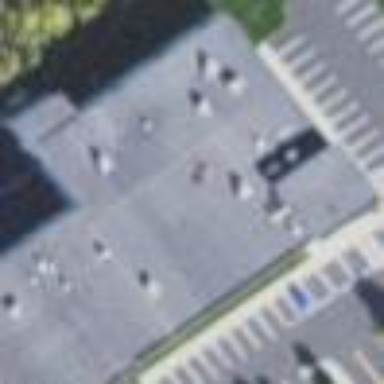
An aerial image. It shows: Building serving as motorcycle repair shop.